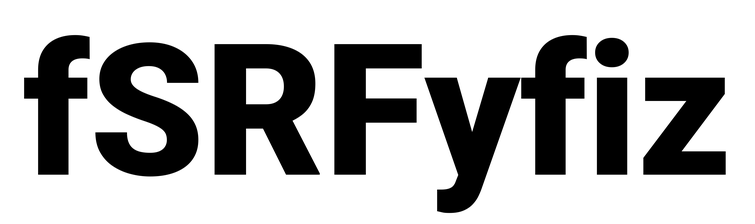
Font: Roboto_Black